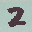
Label: 2